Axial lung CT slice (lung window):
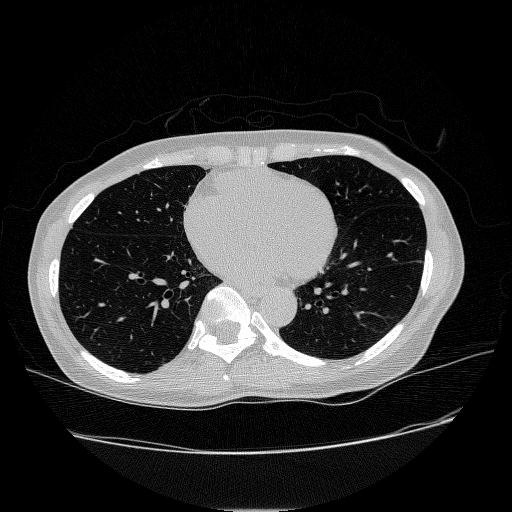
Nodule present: no